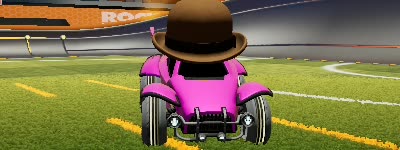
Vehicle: octane